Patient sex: M
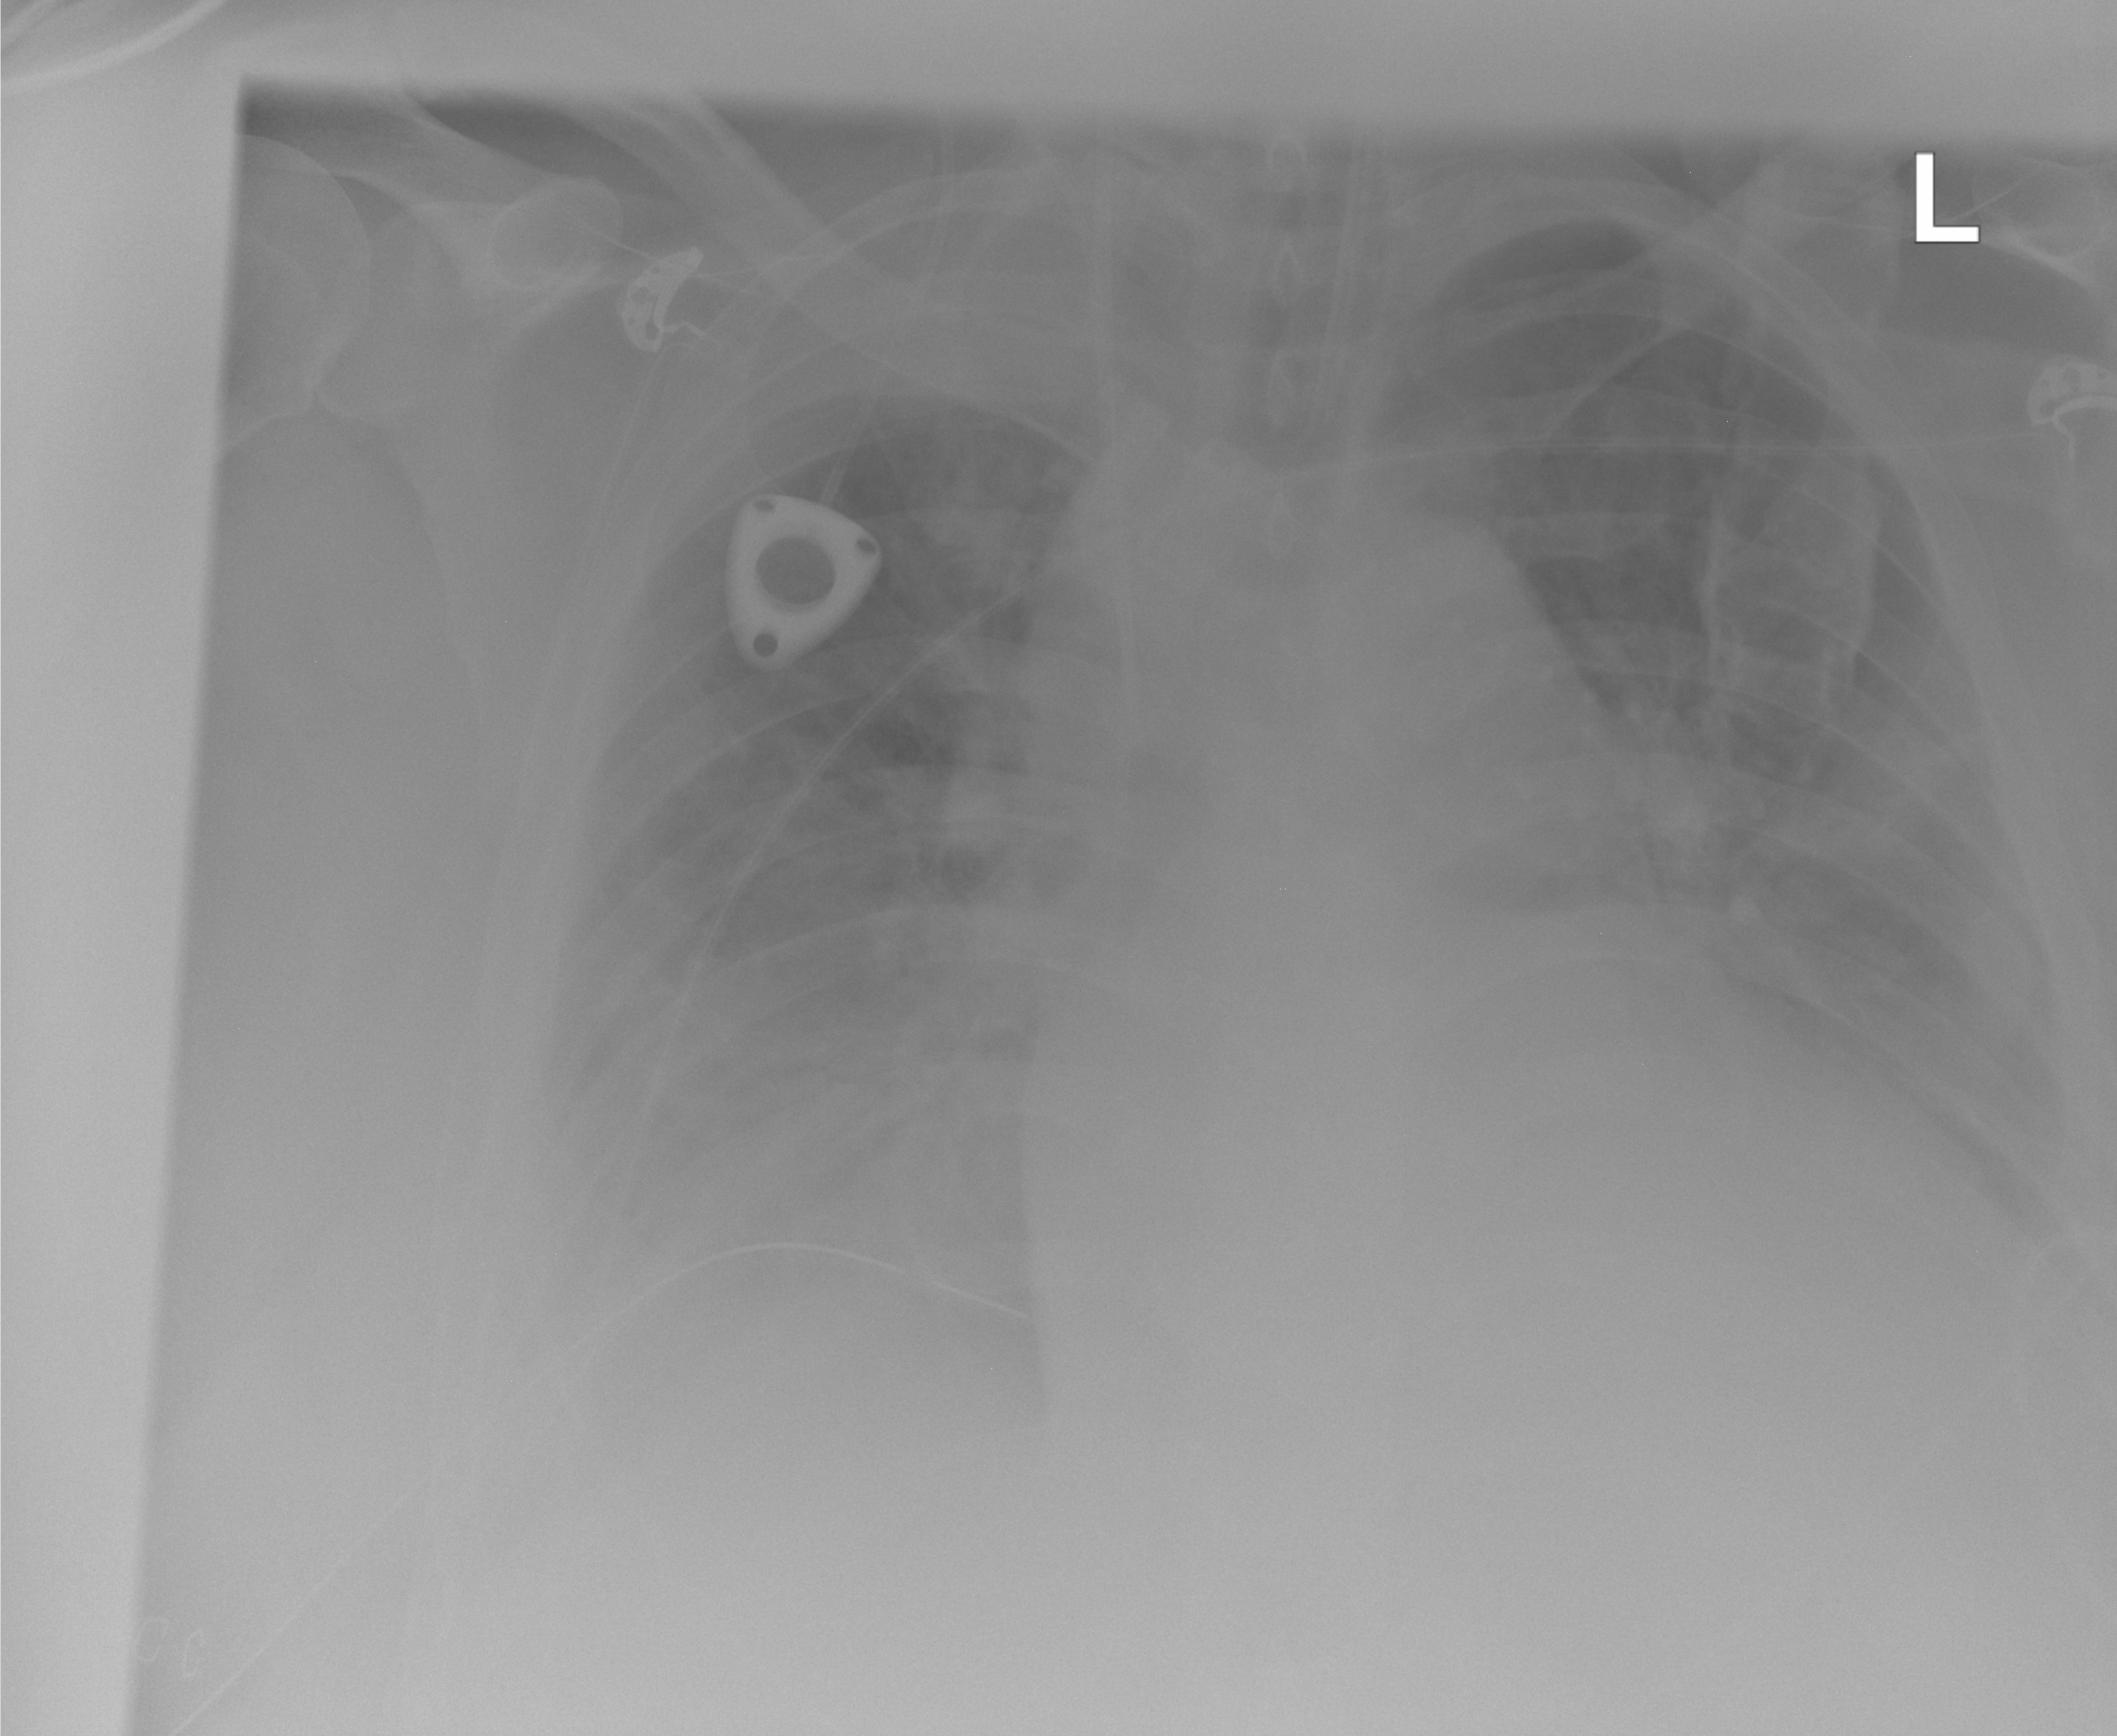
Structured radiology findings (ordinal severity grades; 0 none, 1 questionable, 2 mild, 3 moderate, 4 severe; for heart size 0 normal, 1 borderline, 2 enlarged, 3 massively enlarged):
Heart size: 1
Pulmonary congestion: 0
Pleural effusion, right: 2
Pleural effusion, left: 2
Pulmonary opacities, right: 0
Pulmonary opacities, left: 0
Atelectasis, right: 2
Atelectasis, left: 2